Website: apple-inc
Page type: customer-info-address
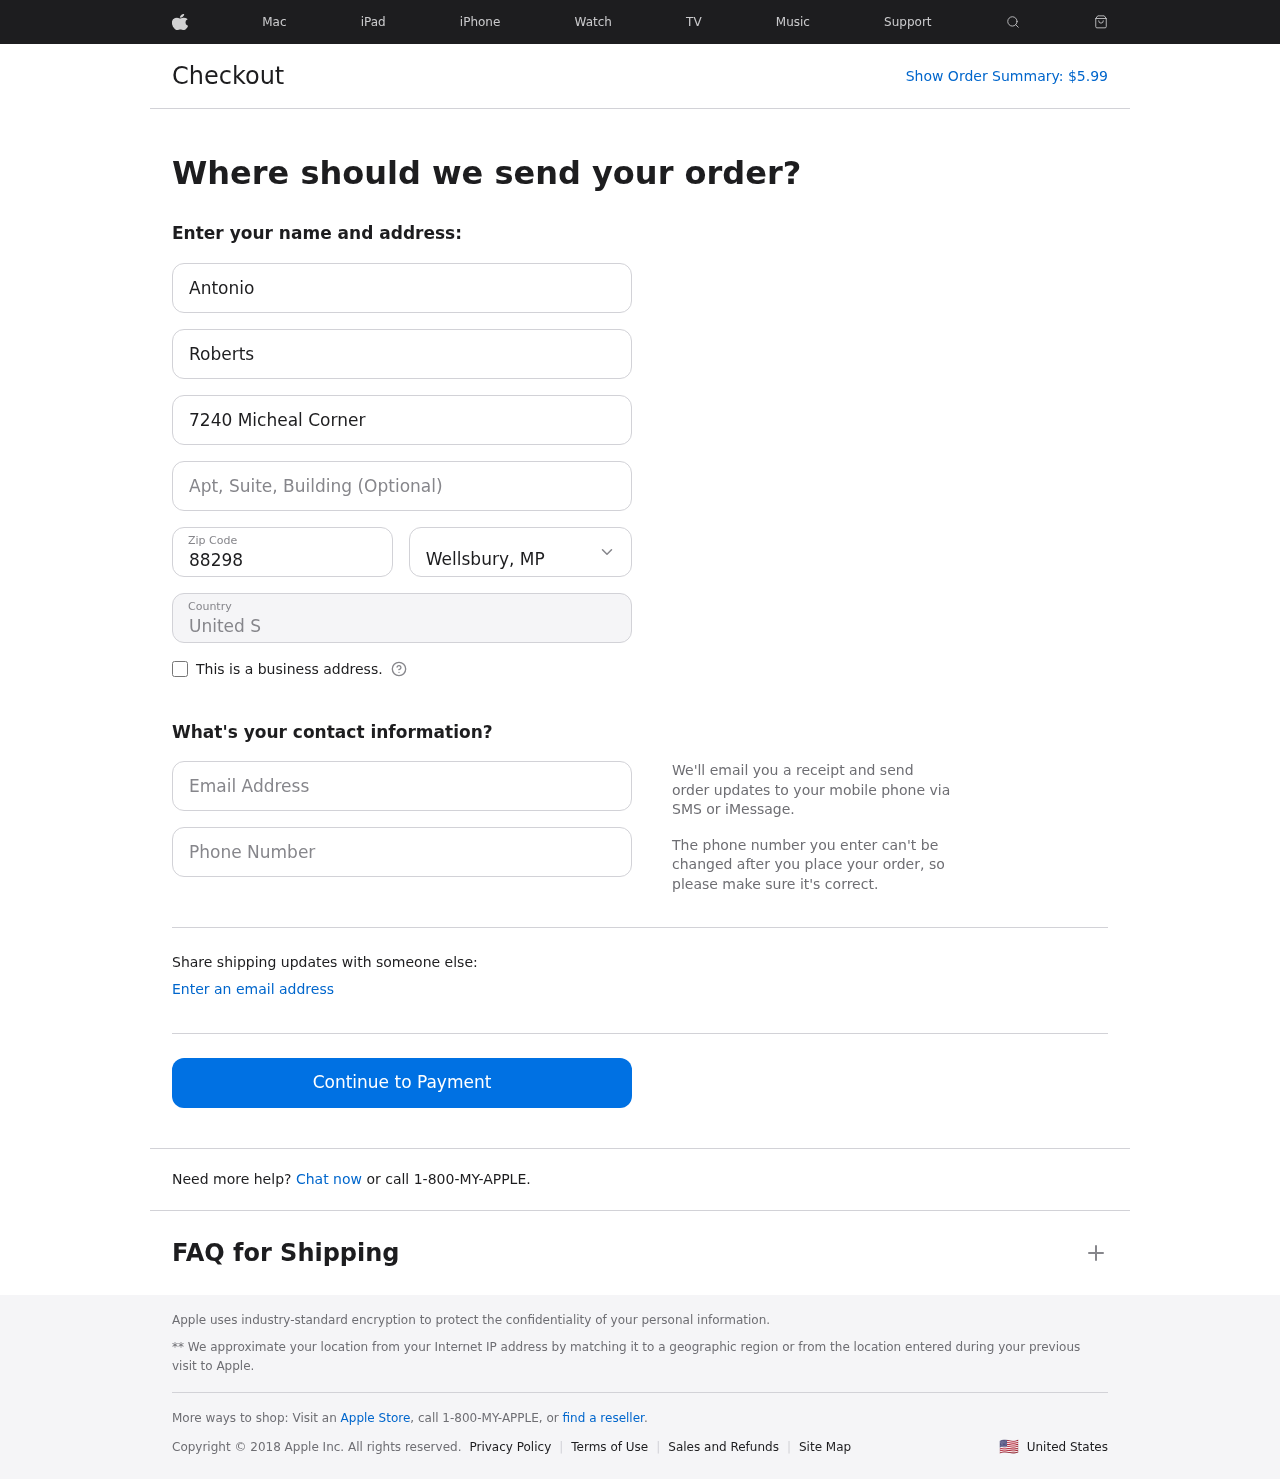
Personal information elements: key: PII_CITY_STATE
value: Wellsbury, MP
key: PII_COUNTRY
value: United States
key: PII_EMAIL
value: antonio.roberts@hotmail.com
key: PII_FIRSTNAME
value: Antonio
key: PII_LASTNAME
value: Roberts
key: PII_PHONE
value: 5394306680
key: PII_POSTCODE
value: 88298
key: PII_STREET
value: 7240 Micheal Corner
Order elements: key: ORDER_TOTAL
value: $5.99